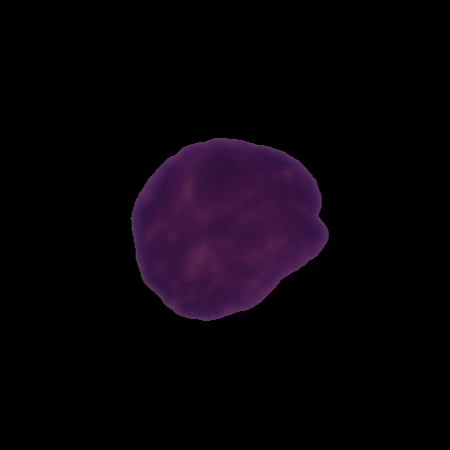
Label: healthy